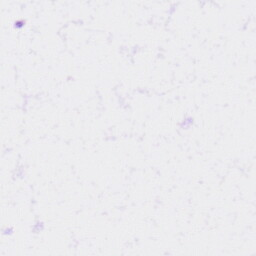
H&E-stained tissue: Liver